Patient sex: F
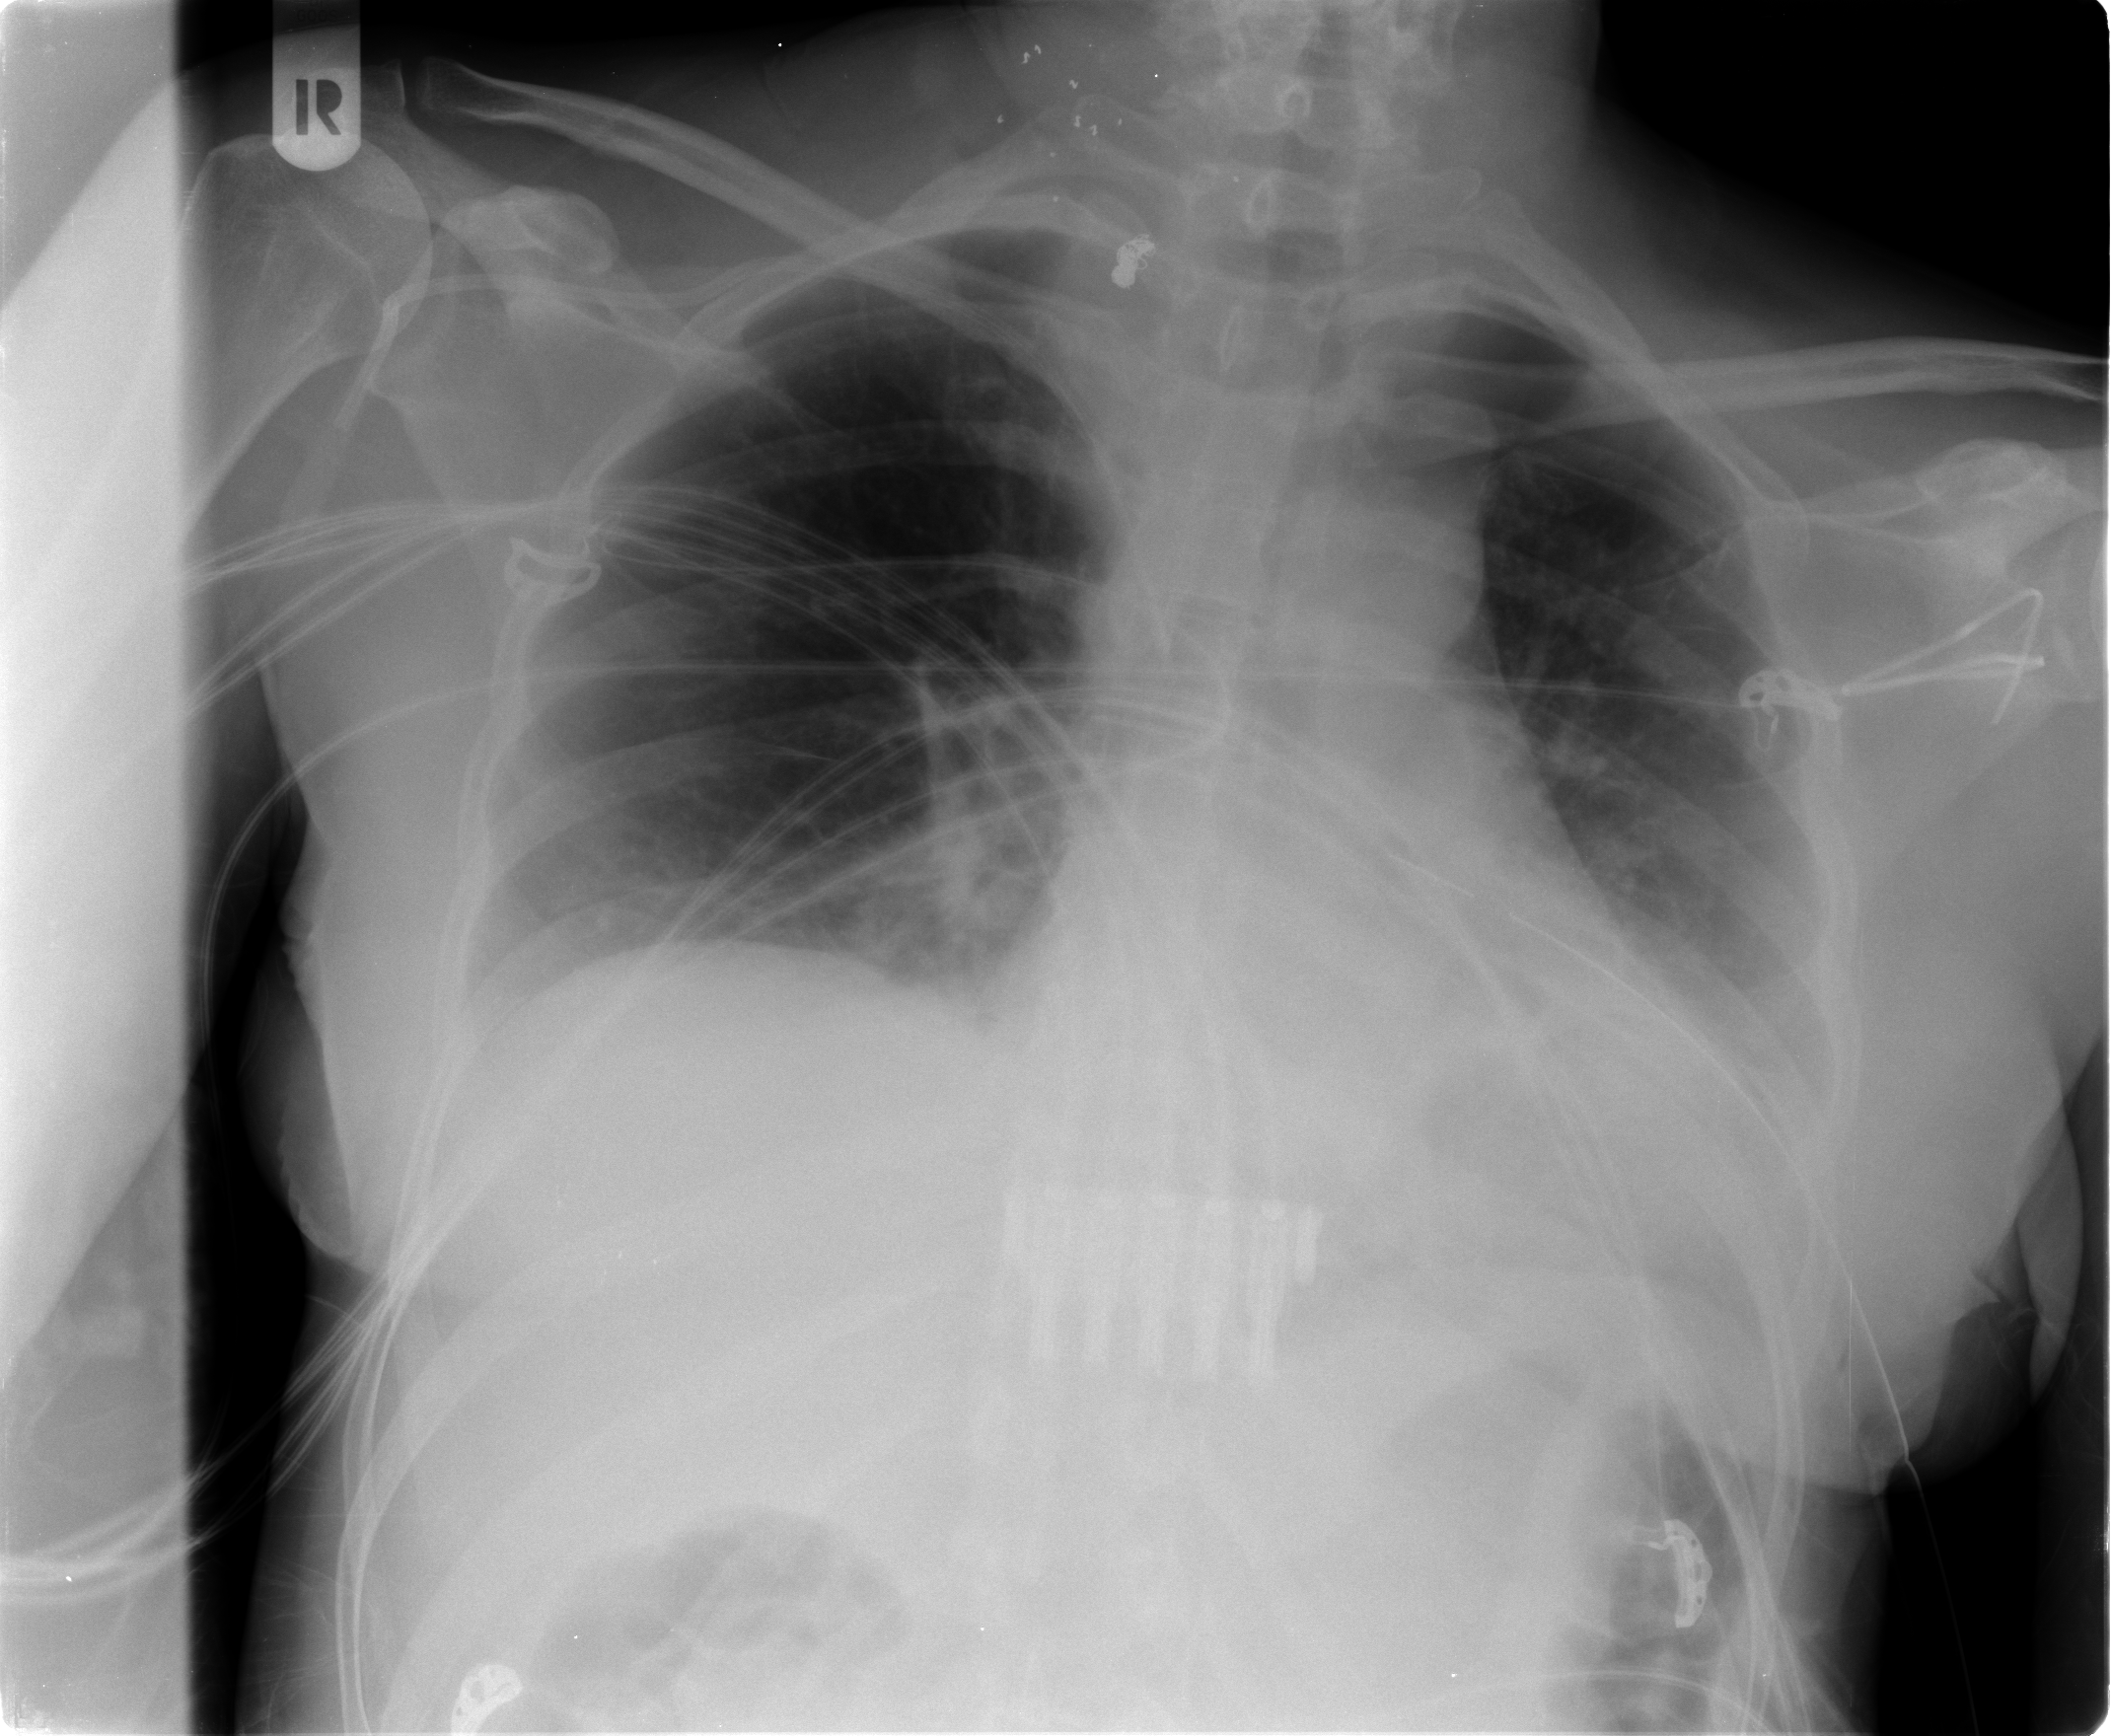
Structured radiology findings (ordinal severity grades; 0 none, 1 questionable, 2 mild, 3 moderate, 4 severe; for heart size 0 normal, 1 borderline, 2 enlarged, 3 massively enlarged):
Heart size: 0
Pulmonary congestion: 0
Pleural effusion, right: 1
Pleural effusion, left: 2
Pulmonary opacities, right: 0
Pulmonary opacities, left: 0
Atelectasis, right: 1
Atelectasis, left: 1